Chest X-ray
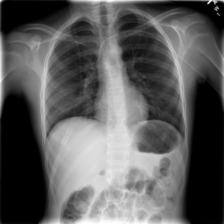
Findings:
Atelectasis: negative
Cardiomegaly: negative
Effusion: negative
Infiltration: negative
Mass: negative
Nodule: negative
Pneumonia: negative
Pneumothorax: negative
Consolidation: negative
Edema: negative
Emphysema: negative
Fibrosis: negative
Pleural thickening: negative
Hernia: negative